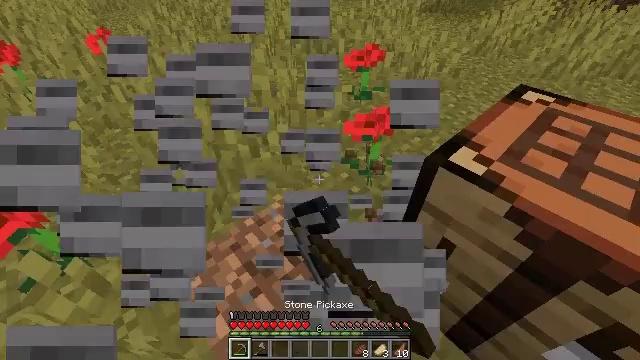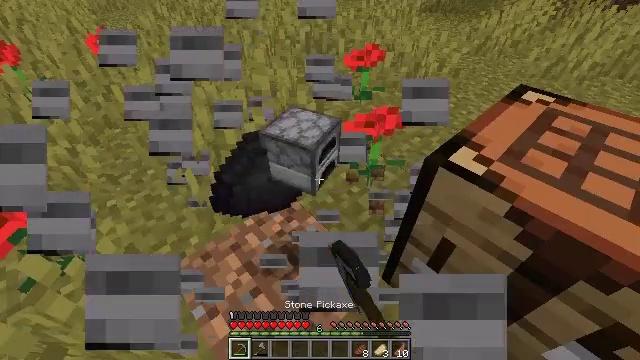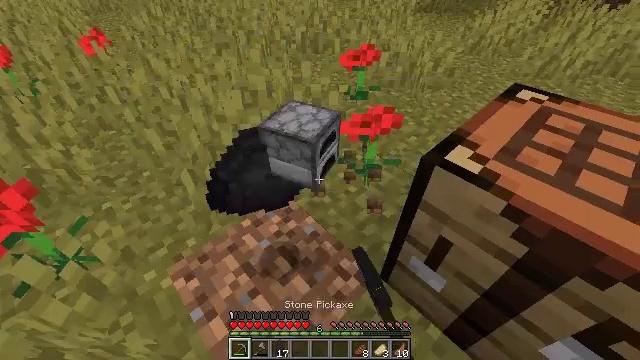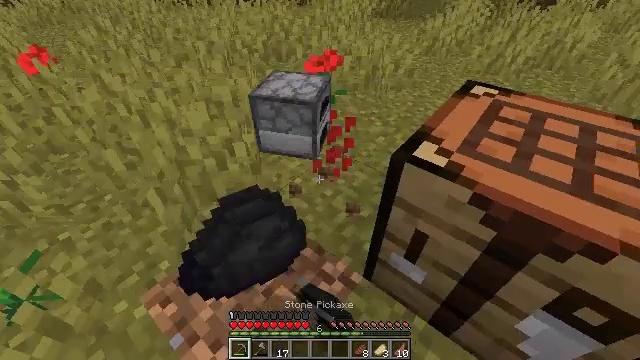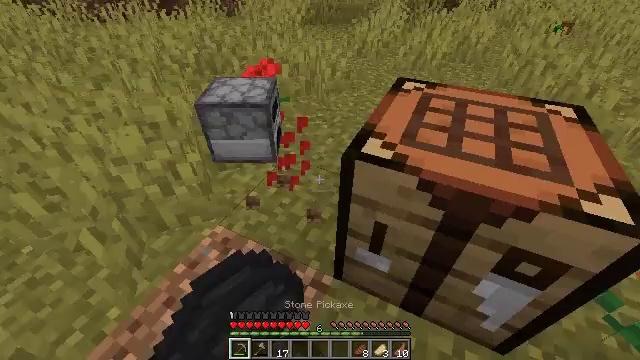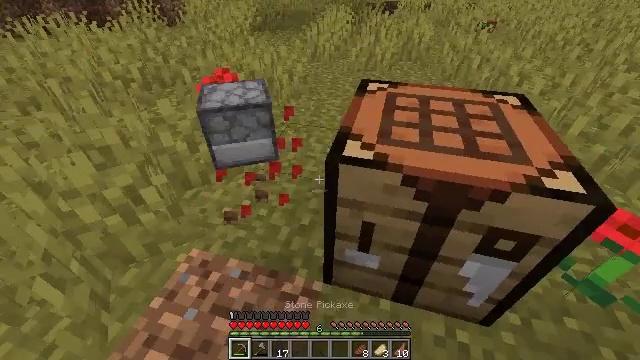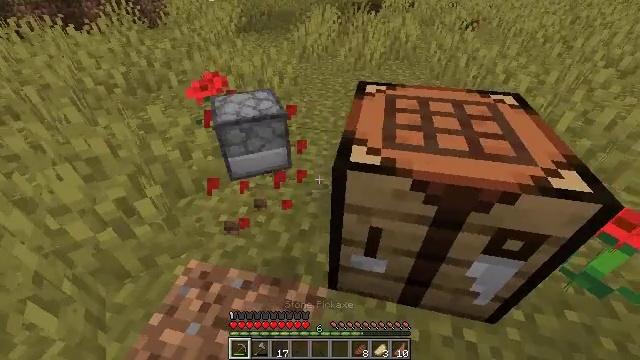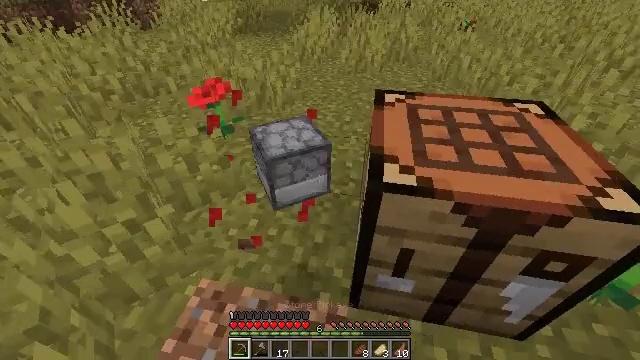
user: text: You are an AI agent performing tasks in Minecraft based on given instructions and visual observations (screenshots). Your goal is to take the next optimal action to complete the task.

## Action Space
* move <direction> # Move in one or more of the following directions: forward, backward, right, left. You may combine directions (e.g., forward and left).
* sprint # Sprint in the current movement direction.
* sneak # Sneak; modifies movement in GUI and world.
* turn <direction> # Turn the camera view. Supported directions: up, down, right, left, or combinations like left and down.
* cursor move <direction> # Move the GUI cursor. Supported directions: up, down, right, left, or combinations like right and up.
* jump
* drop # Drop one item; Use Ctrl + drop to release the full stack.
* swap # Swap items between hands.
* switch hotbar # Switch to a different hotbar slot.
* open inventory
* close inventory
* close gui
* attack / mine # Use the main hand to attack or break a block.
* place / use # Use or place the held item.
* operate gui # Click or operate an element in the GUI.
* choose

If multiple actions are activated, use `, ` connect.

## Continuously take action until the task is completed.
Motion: motion action
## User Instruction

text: Break the poppy plant.
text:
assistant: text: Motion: attack / mine
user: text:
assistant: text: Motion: attack / mine
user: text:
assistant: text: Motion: turn right and up, attack / mine
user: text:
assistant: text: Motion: turn right and up
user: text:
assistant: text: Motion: move left, turn right
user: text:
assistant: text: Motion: move forward and move left, turn right
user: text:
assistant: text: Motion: move forward and move left, turn right
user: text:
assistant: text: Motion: no_op